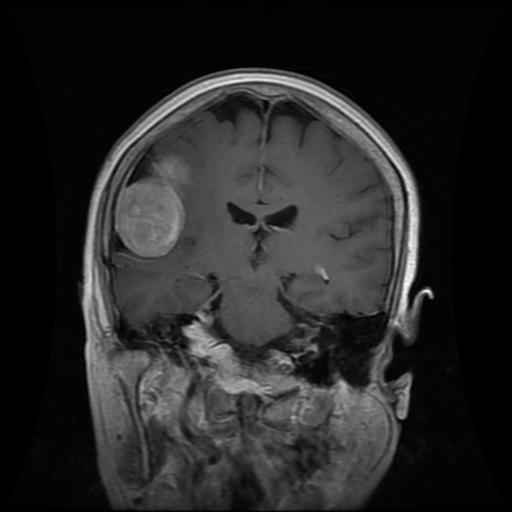
Label: meningioma